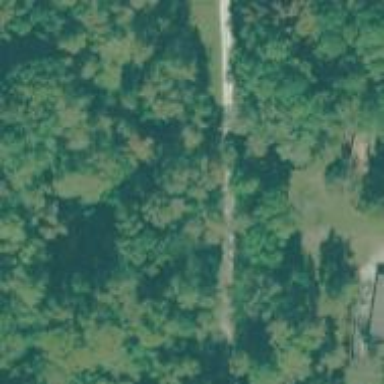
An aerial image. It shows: Culvert tunnel.